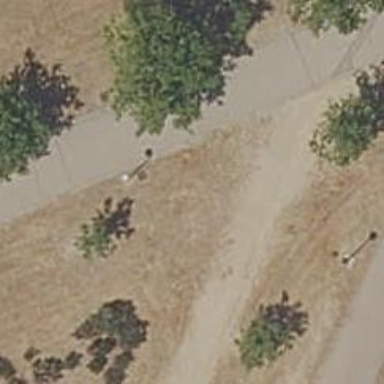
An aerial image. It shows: Footway with concrete surface.